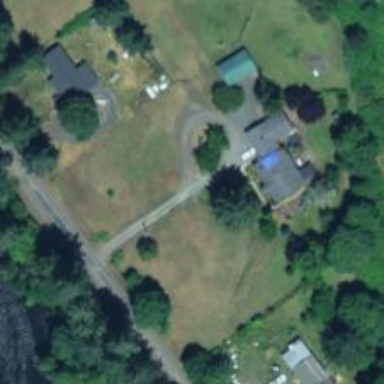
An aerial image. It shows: Driveway.